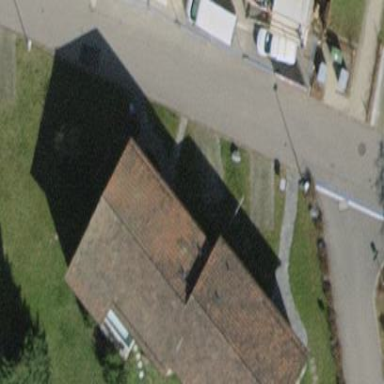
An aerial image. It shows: Pitched roof building.